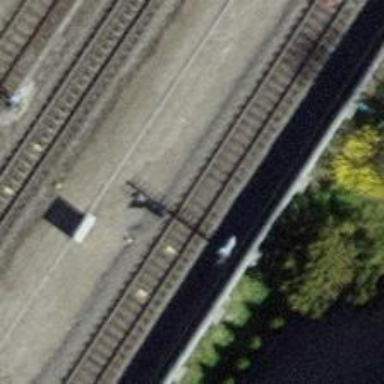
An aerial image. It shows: Railway signal.